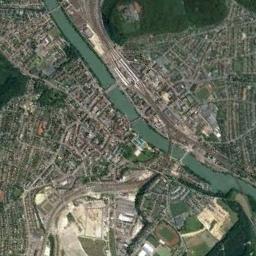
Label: river